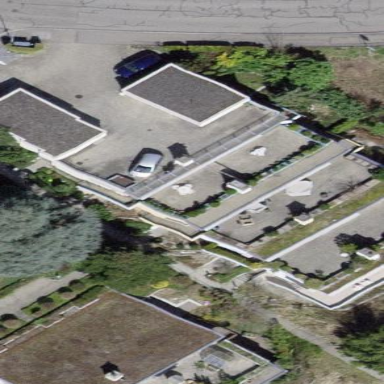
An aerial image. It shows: Terrace building.